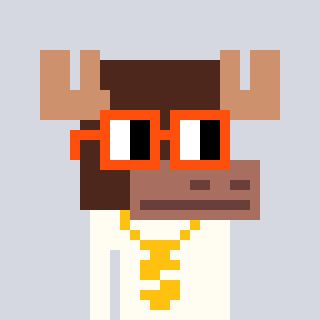
a pixel art character with square orange glasses, a moose-shaped head and a grayscale-colored body on a cool background